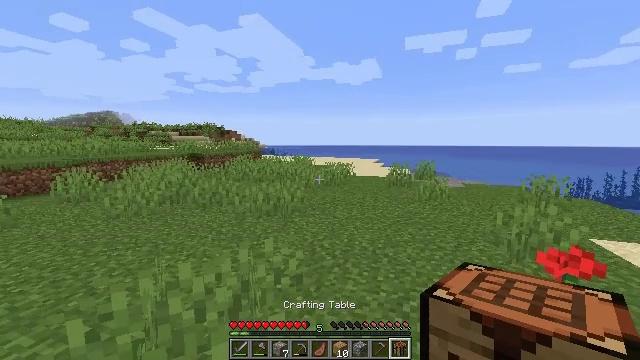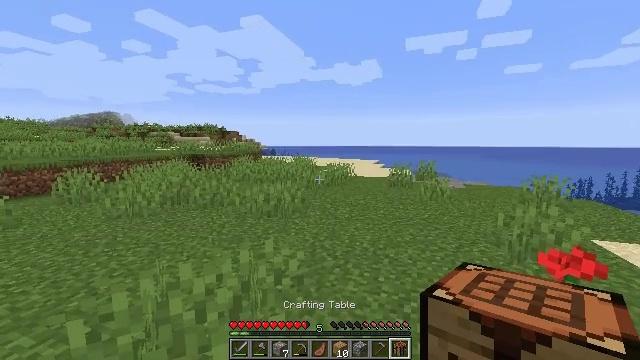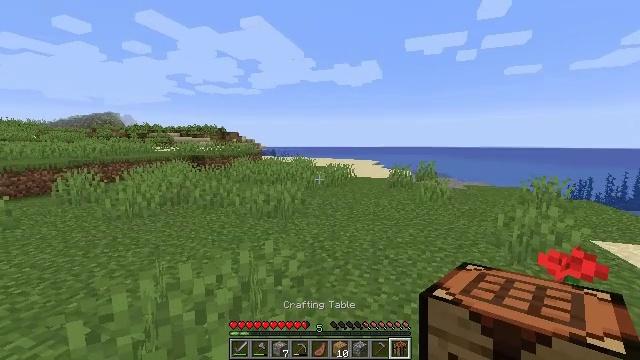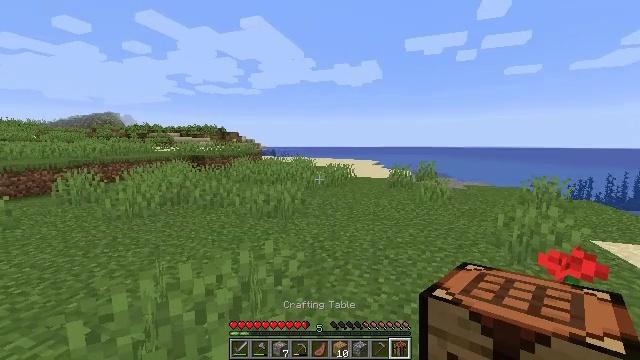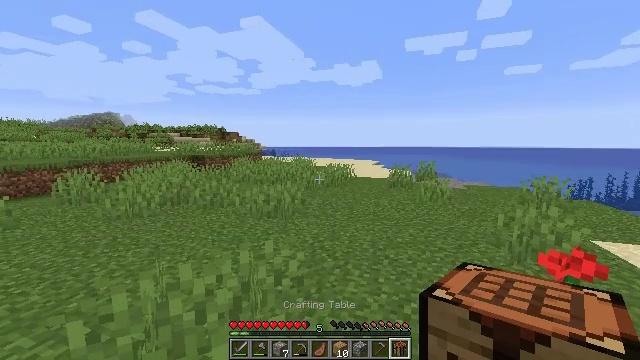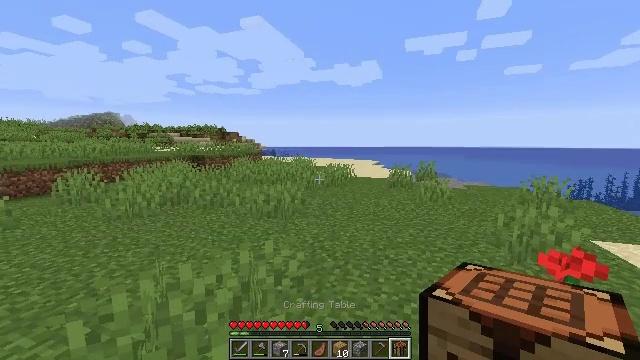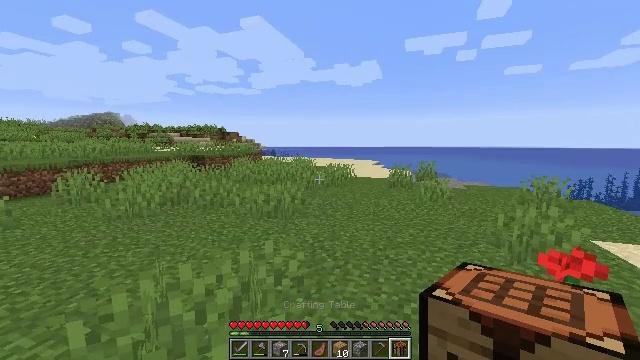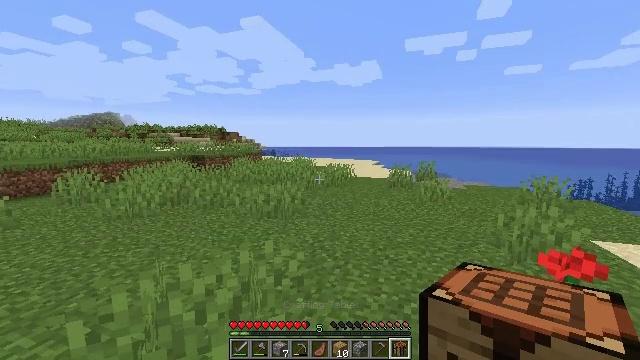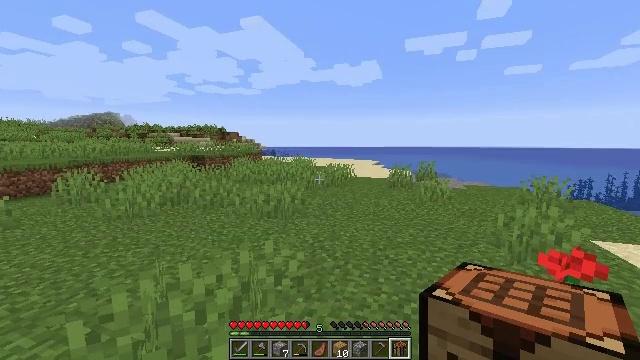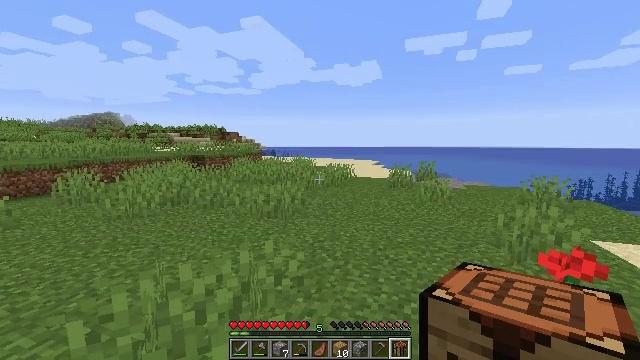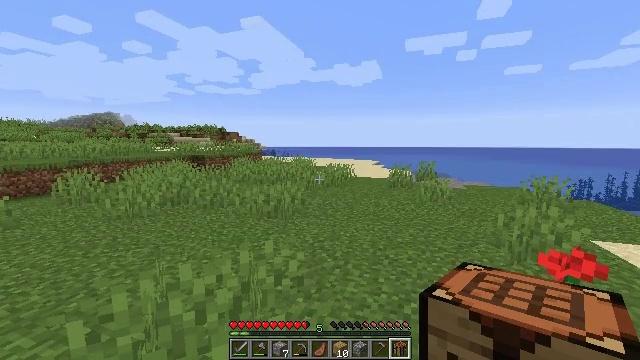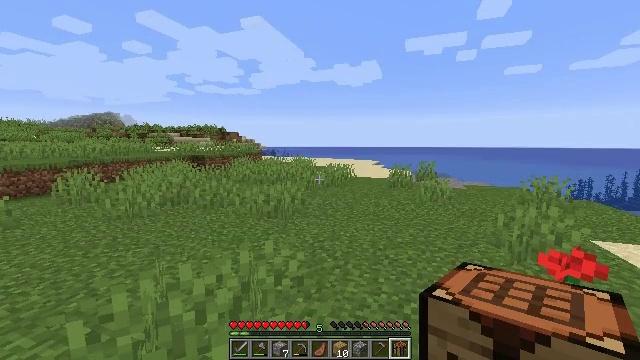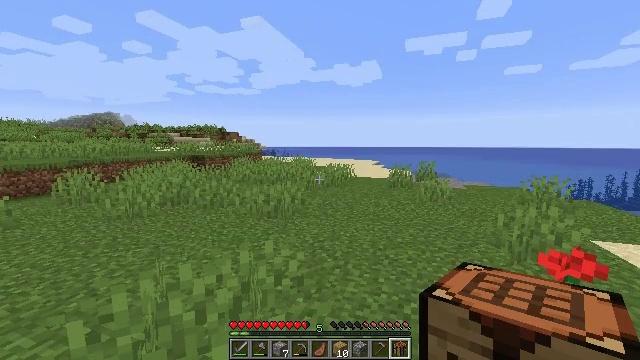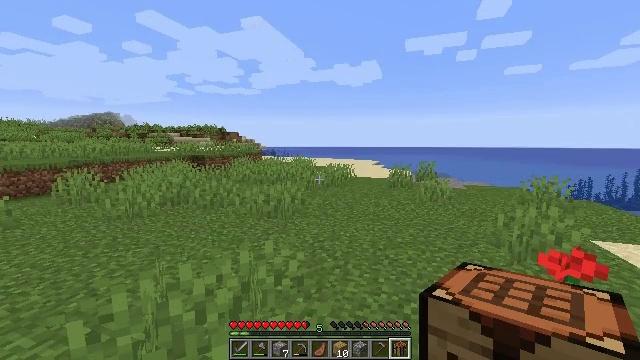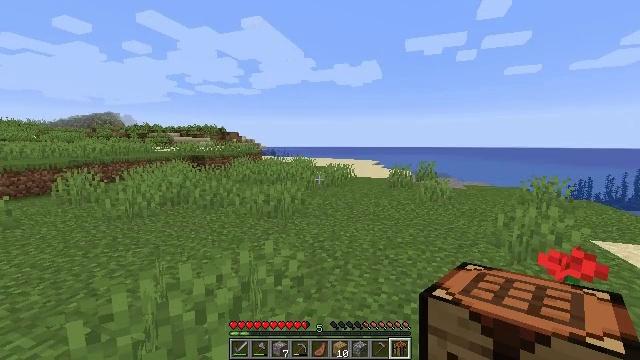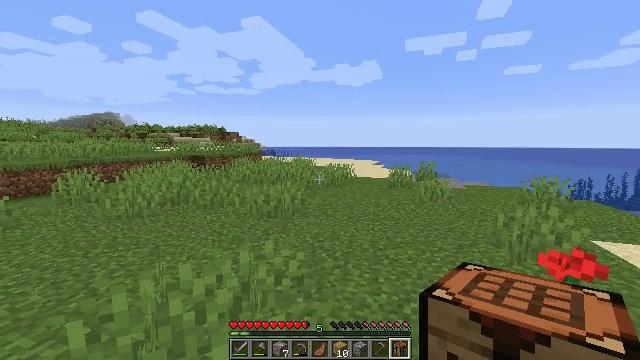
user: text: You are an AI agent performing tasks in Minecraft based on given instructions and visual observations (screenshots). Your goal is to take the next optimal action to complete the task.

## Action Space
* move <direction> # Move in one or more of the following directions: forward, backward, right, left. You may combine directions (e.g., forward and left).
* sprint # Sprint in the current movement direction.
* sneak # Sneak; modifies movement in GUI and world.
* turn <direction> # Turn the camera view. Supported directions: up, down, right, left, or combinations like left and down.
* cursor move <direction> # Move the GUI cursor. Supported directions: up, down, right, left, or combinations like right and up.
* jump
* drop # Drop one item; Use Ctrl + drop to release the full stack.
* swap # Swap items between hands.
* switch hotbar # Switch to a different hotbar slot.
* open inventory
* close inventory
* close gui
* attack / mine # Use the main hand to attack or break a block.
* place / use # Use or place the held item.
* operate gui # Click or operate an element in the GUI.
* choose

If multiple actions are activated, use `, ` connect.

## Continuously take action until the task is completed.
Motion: motion action
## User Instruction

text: Cut down the sugar cane stalks.
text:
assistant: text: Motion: no_op
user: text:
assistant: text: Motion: no_op
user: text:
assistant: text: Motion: no_op
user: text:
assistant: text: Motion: no_op
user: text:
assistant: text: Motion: no_op
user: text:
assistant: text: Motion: no_op
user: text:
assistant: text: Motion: no_op
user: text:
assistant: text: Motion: no_op
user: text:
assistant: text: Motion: no_op
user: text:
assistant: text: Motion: no_op
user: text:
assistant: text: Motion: no_op
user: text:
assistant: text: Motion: no_op
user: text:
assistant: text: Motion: no_op
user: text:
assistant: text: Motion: no_op
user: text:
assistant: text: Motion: no_op
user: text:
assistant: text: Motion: no_op
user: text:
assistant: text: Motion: no_op
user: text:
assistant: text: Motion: no_op
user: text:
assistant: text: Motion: no_op
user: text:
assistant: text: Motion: no_op
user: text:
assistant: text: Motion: no_op
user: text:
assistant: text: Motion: no_op
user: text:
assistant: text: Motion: no_op
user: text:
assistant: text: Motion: no_op
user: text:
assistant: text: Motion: no_op
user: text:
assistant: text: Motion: no_op
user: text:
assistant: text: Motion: no_op
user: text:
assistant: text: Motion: no_op
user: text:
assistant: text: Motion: no_op
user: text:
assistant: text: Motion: turn right